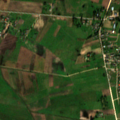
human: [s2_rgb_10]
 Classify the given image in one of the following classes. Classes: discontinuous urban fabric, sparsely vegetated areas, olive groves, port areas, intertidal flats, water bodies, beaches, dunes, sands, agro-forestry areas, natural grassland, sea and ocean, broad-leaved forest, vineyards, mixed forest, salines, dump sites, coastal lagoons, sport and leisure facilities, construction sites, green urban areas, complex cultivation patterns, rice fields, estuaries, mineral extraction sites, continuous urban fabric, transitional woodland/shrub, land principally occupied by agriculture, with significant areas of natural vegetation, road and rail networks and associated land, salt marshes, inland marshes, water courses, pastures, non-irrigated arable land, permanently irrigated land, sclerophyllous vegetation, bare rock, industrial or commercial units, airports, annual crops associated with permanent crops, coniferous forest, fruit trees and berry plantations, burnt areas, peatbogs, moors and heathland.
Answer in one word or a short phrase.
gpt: discontinuous urban fabric, non-irrigated arable land, pastures, complex cultivation patterns